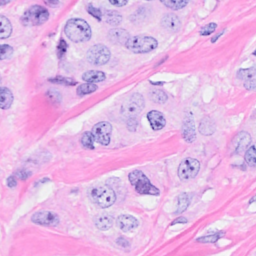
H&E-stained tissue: Breast